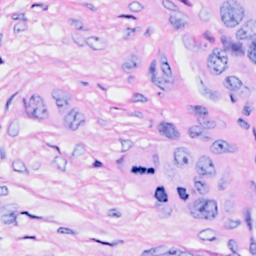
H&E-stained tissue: Breast